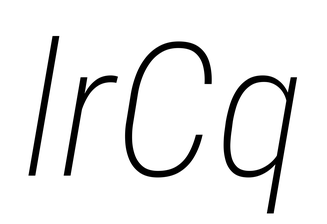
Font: Roboto-Italic_Condensed_ExtraLight_Italic